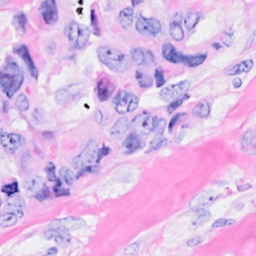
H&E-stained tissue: Breast